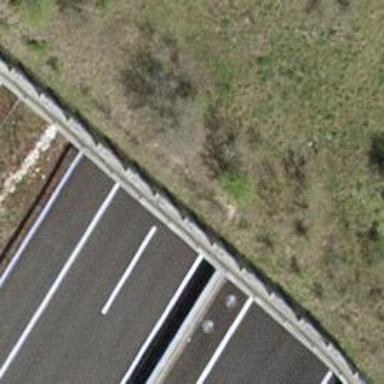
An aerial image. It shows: Tunnel on the motorway.